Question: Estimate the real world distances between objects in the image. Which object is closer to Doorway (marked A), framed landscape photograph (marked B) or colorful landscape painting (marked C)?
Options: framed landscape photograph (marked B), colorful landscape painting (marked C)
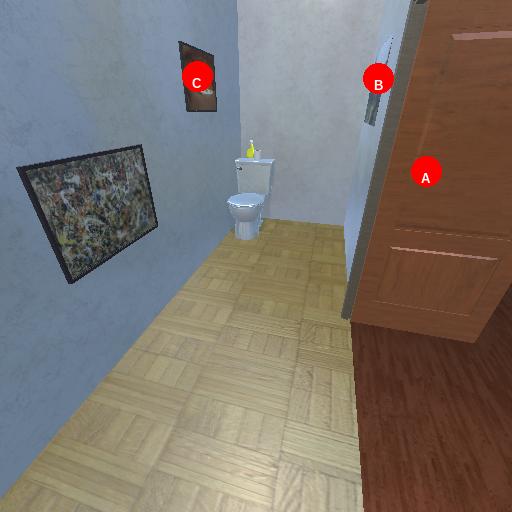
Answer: framed landscape photograph (marked B)